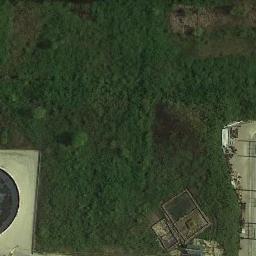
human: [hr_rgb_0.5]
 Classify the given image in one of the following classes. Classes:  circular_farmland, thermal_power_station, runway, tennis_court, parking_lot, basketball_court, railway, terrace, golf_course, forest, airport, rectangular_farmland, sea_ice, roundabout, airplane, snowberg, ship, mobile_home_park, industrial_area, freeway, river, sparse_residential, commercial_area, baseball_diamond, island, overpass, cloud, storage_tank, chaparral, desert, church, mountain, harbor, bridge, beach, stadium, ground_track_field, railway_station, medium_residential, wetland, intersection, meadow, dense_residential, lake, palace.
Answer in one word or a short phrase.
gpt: meadow